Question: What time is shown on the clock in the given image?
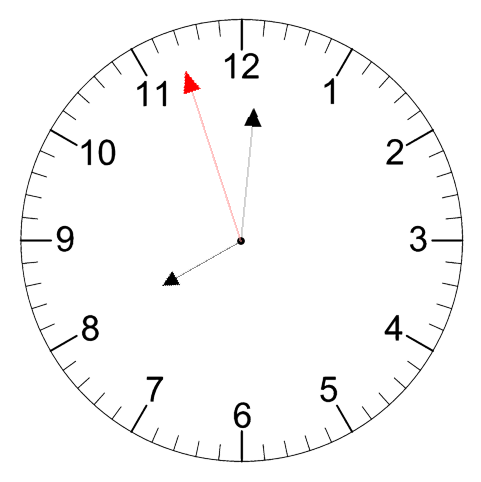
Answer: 08:00:57